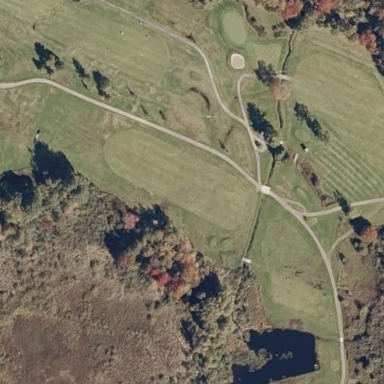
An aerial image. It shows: Well-maintained golf fairway within grassy area designated for the sport of golf.